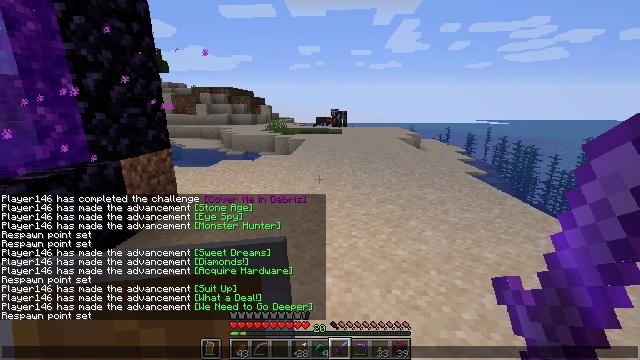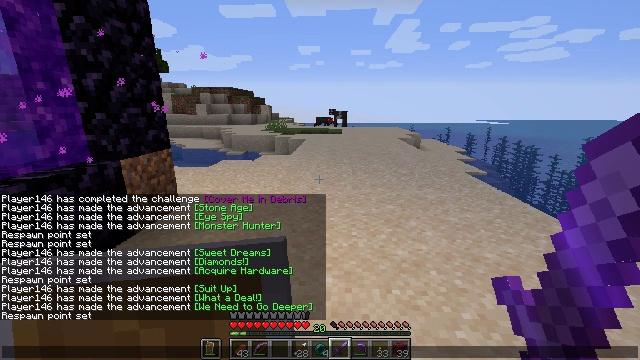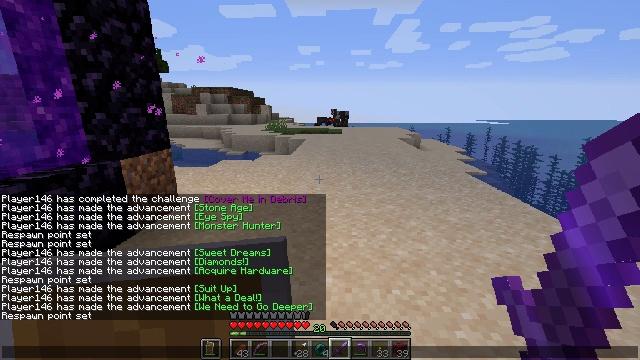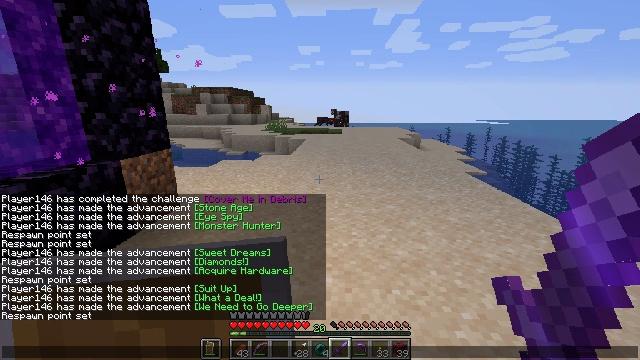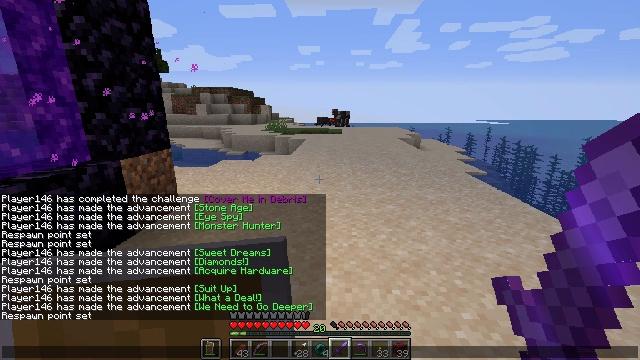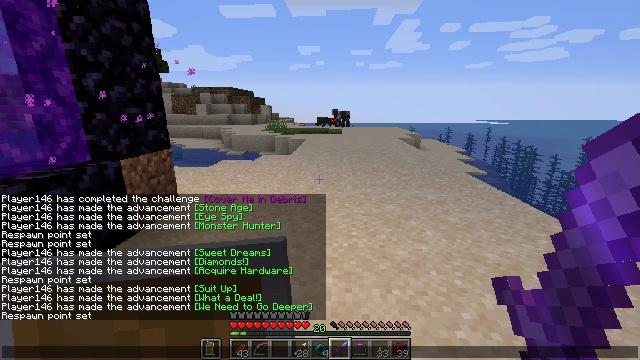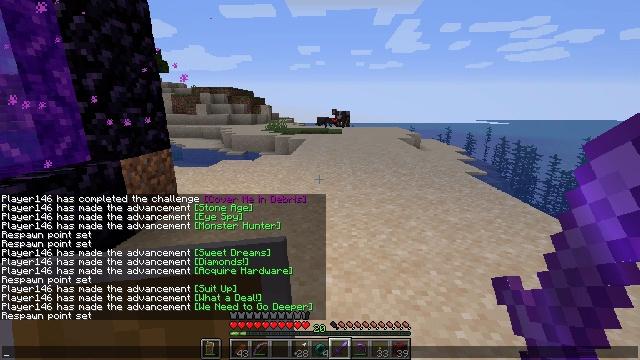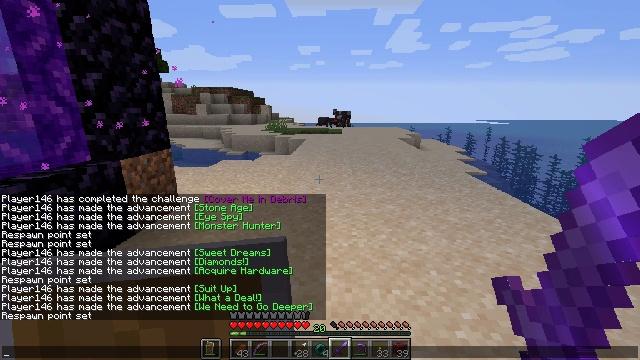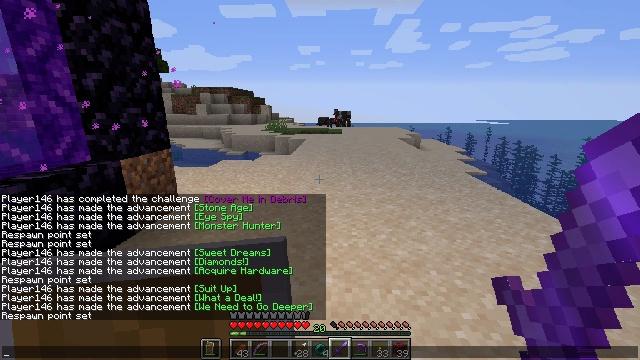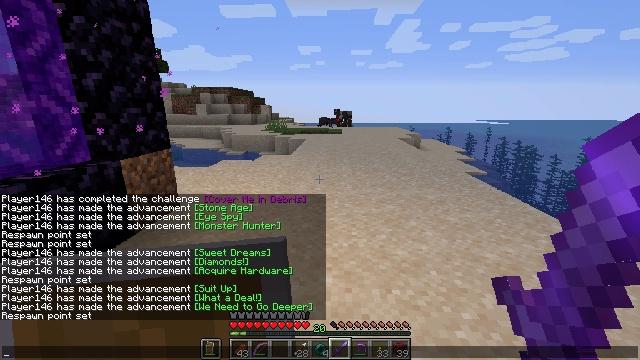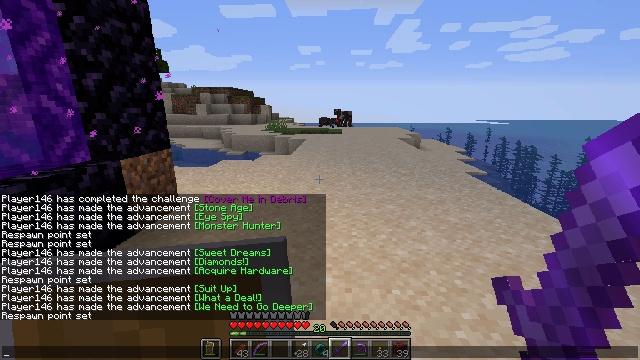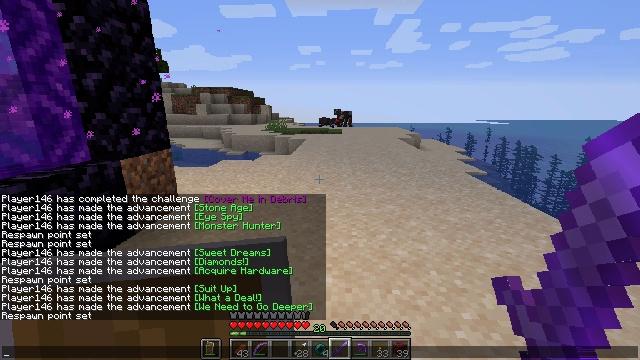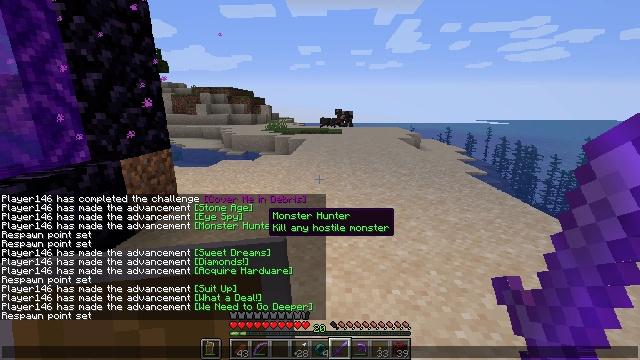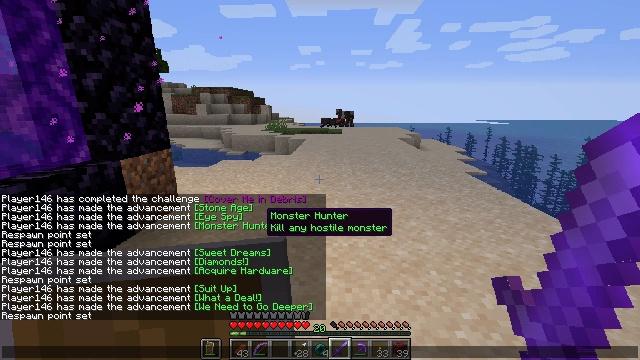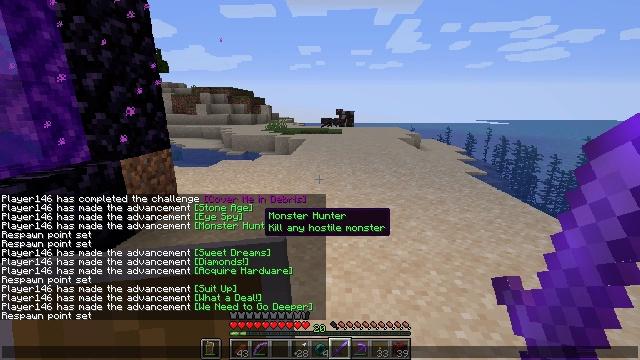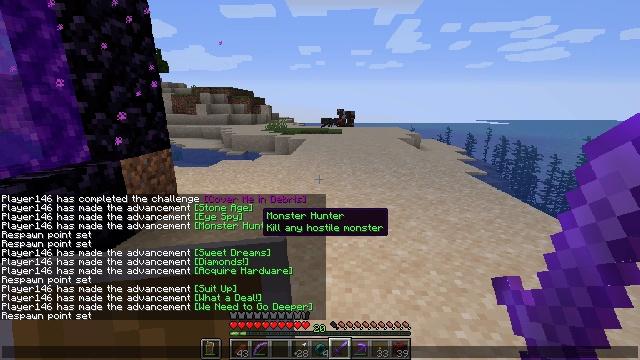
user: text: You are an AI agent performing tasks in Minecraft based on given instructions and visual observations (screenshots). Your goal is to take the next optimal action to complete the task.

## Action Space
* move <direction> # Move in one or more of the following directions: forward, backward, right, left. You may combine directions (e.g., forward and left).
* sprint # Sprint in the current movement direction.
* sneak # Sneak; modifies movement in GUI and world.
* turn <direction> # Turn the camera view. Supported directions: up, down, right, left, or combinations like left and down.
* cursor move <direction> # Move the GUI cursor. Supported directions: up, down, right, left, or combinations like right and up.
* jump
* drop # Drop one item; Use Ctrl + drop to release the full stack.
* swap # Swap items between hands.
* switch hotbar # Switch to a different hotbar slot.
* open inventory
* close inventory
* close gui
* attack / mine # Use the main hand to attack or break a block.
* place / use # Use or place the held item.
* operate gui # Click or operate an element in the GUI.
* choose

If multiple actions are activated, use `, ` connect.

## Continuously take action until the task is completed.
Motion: motion action
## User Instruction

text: Create blaze powder from blaze rods.
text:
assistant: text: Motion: no_op
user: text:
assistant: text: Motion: no_op
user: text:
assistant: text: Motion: no_op
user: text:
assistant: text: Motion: no_op
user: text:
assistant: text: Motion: no_op
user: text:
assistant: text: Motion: no_op
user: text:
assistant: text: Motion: no_op
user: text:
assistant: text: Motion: no_op
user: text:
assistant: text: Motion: turn left and down
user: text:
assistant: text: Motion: turn left and down
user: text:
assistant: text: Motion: turn left
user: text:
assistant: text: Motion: no_op
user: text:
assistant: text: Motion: no_op
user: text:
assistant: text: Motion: no_op
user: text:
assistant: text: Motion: no_op
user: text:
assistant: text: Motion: no_op
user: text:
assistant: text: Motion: no_op
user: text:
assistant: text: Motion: no_op
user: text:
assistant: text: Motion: no_op
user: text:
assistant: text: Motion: no_op
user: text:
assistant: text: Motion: turn down
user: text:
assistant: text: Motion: no_op
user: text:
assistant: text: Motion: no_op
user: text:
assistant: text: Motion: no_op
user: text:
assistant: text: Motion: no_op
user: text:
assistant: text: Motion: no_op
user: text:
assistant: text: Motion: no_op
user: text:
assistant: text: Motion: no_op
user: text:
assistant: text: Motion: no_op
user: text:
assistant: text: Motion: no_op